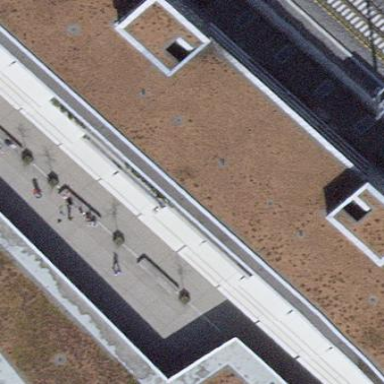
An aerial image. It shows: Part of grey building.